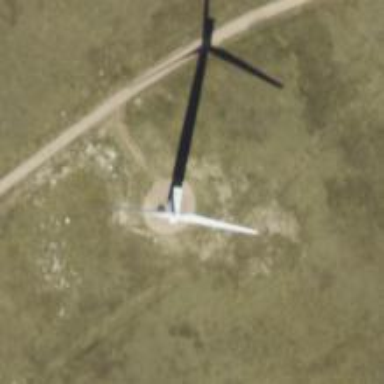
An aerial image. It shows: Wind power generator utilizing wind turbines.